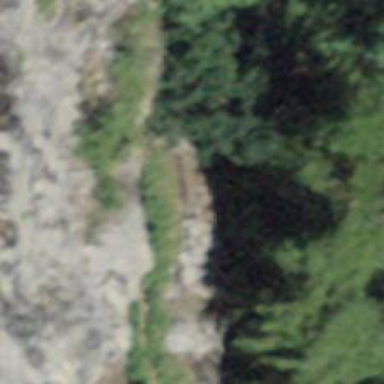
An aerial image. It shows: Rocky path that is impassable.